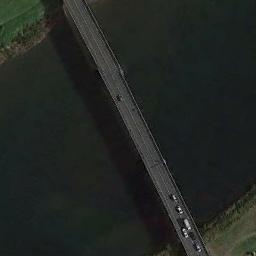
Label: bridge